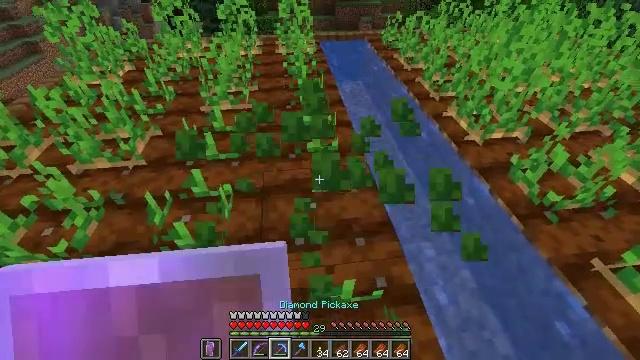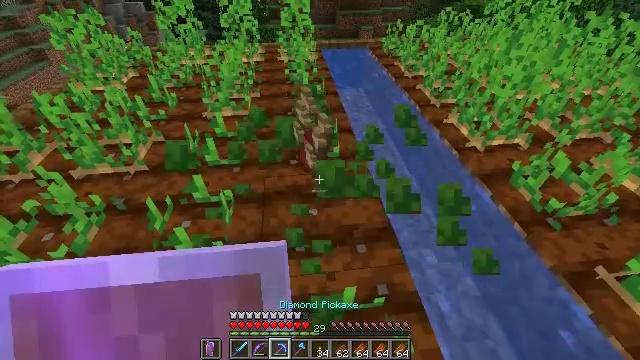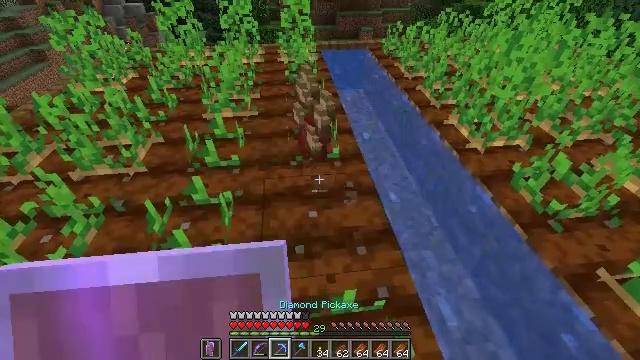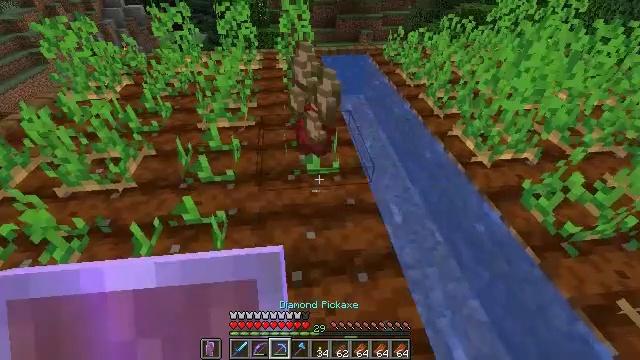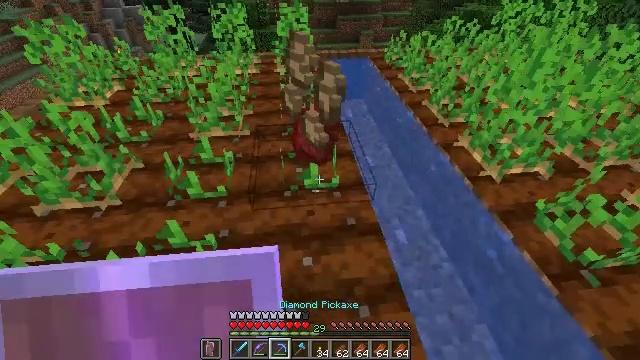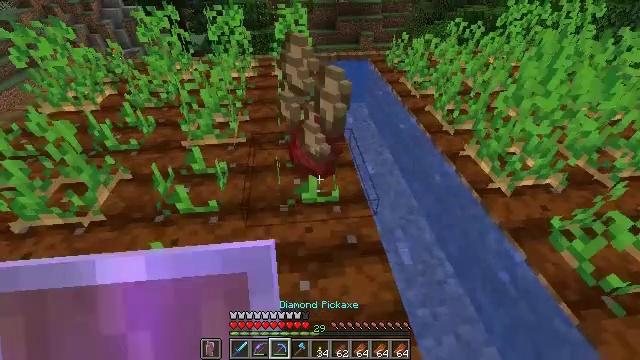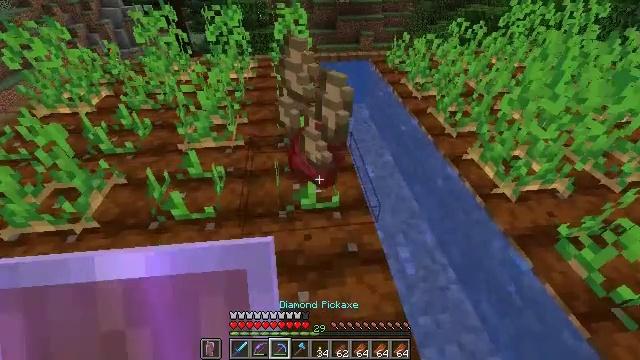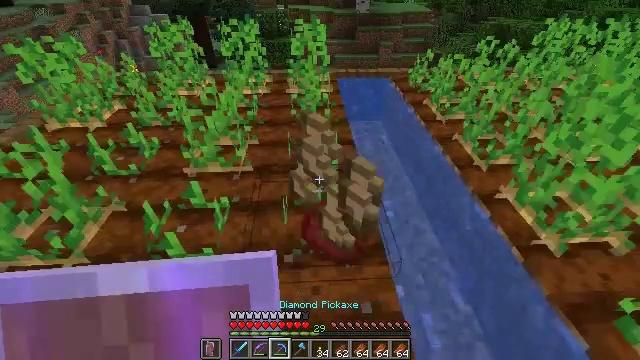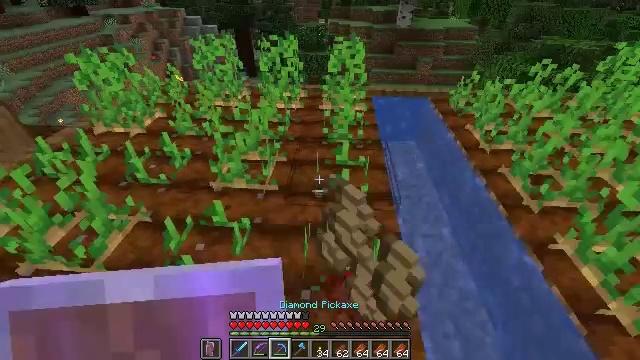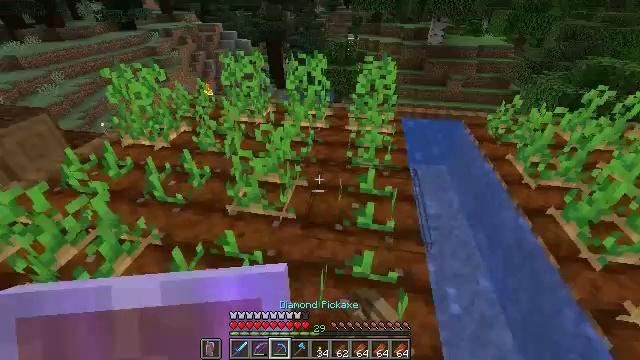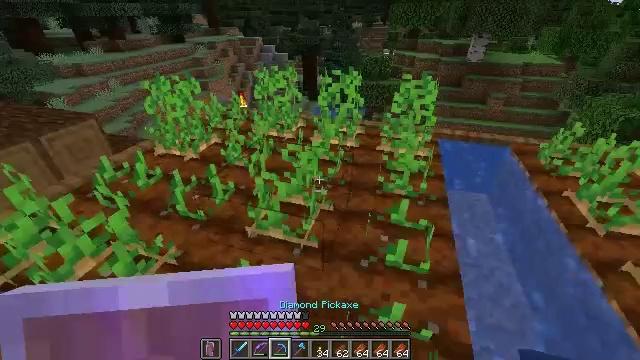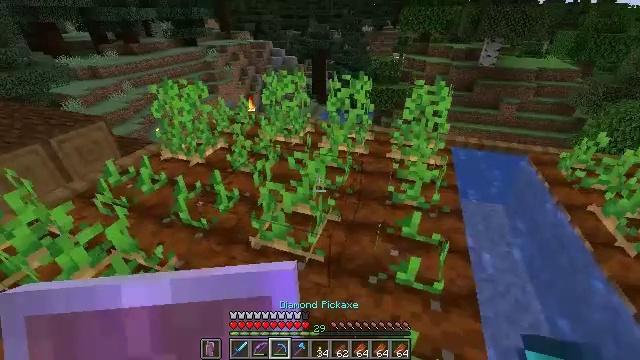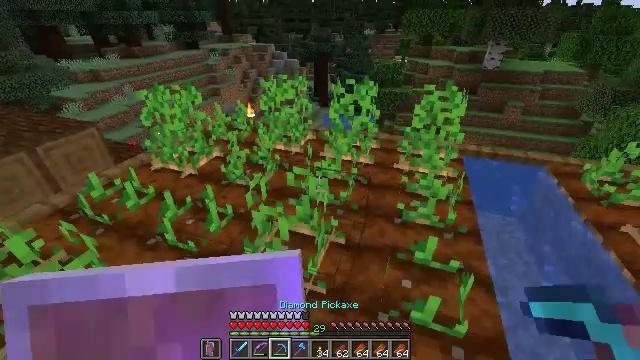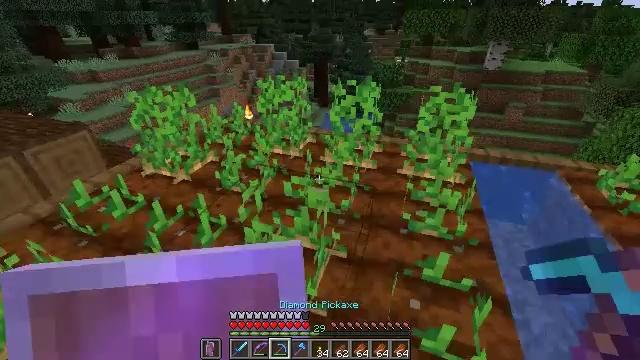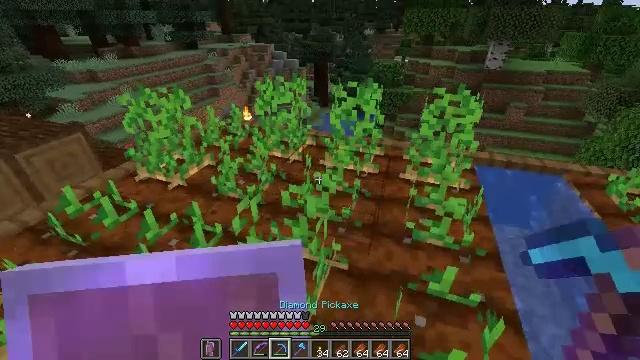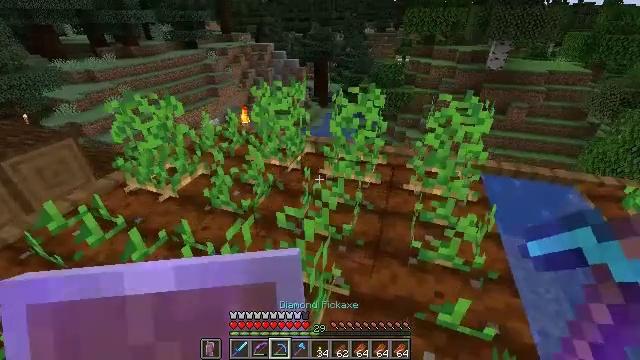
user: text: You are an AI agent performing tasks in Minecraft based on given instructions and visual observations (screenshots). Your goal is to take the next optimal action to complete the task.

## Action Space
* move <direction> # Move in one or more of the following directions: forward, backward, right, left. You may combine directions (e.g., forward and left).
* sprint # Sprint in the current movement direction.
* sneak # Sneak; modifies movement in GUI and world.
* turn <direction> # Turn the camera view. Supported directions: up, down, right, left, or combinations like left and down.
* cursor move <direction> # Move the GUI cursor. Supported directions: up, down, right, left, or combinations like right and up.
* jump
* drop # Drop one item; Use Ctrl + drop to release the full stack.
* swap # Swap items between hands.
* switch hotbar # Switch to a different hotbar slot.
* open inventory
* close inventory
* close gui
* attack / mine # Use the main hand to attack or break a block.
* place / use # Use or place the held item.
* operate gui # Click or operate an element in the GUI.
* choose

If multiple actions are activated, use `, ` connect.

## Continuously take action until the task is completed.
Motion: motion action
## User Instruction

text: Mine potatoes from the farmland.
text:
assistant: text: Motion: turn up
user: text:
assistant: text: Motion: move forward
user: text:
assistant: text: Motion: move forward
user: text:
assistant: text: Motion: move forward
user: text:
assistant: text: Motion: move forward
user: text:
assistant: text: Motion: move forward
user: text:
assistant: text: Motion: move forward, turn left and up
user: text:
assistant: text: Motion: move forward, turn left and up
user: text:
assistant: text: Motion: move forward, turn left and up
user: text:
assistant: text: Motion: move forward, turn left and up
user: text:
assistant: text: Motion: move forward, turn left
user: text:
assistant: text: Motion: move forward
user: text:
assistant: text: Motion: move forward
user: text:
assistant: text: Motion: move forward
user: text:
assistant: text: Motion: move forward
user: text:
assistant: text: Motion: move forward, turn right
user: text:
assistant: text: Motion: move forward, turn right and down
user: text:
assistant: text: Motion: move forward and move right, turn right and down
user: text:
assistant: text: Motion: move forward and move right, turn right and down
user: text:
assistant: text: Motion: move forward
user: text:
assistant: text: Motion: move forward
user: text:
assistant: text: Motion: turn left and down
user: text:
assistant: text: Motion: turn left and down
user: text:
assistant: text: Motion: turn left
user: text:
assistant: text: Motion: turn left
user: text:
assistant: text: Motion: no_op
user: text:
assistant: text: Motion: attack / mine
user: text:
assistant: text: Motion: turn left and up
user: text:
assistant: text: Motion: move forward, turn left and up
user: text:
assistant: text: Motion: move forward, turn left